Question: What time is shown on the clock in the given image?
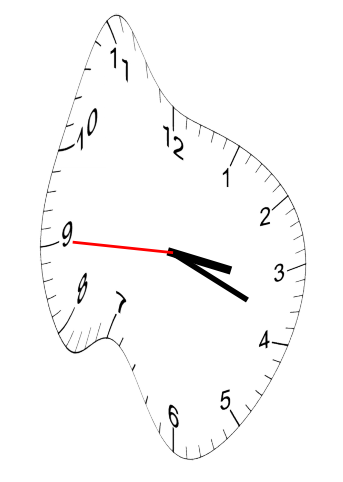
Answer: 03:18:45